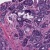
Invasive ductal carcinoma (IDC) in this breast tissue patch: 0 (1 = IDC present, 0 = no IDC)